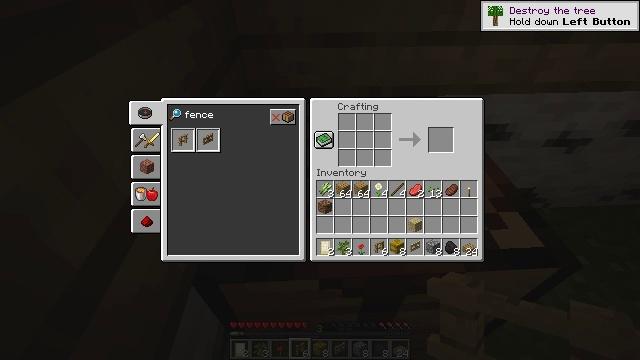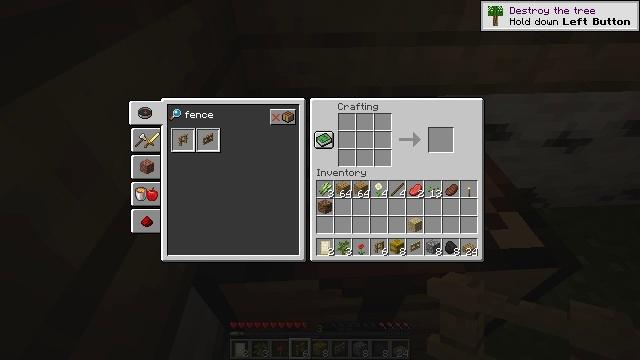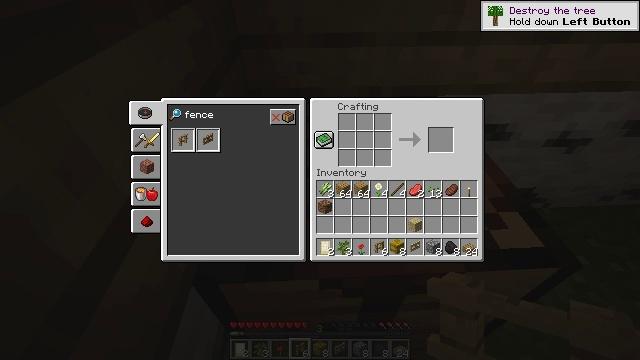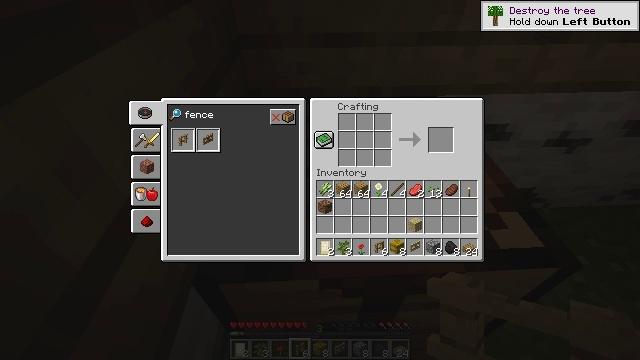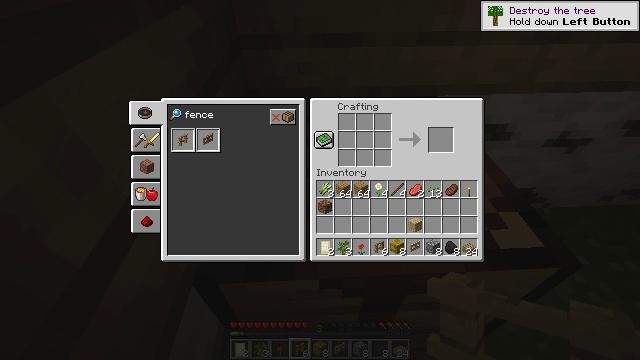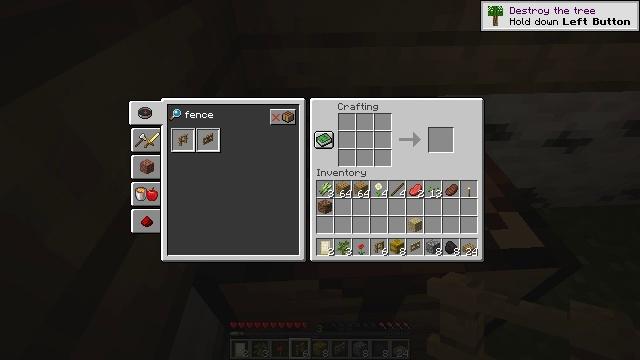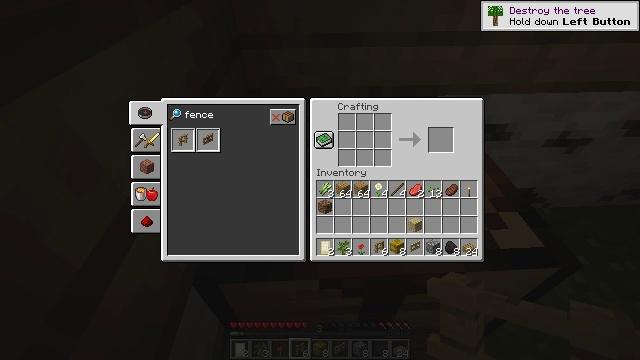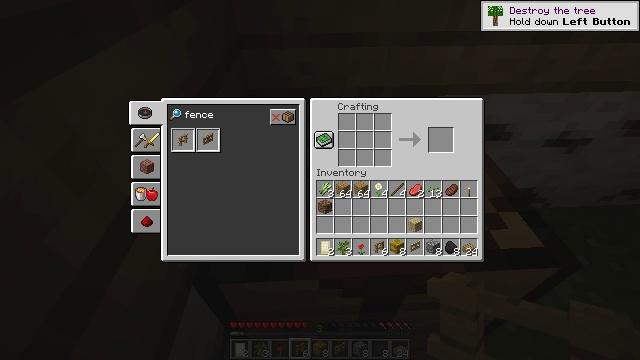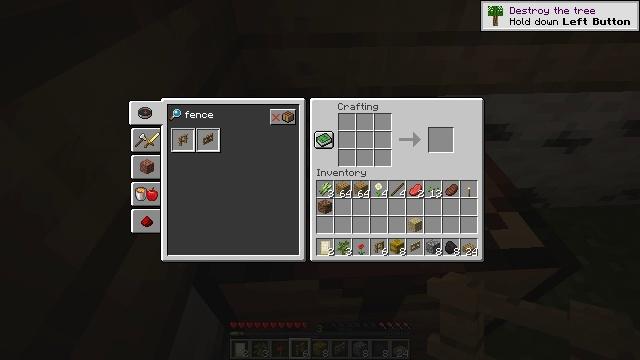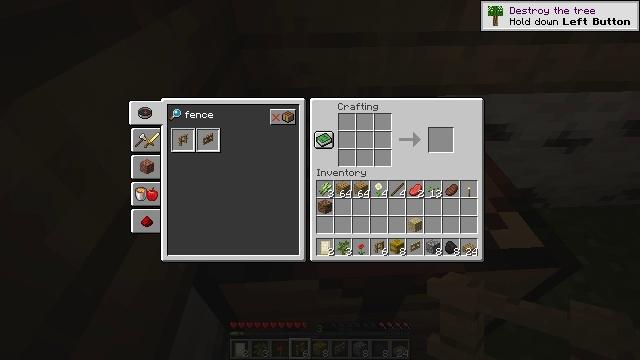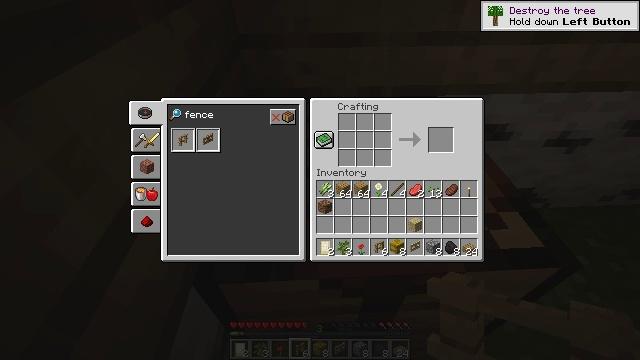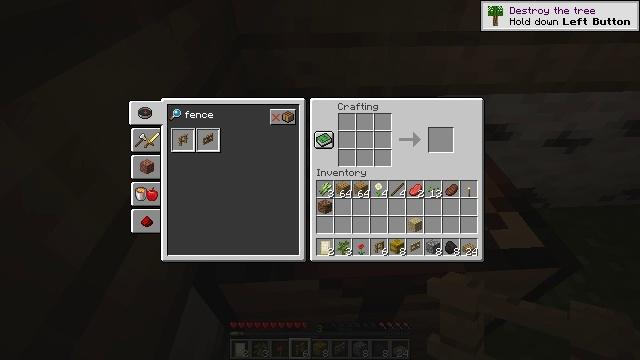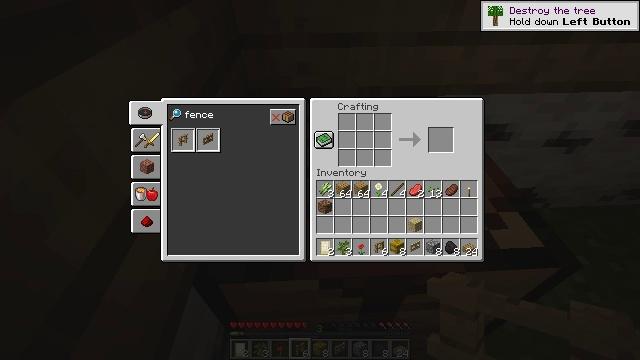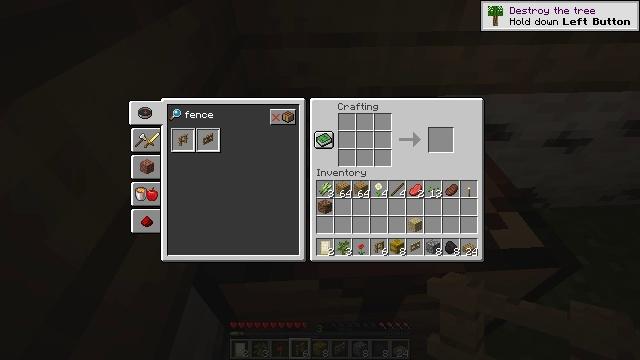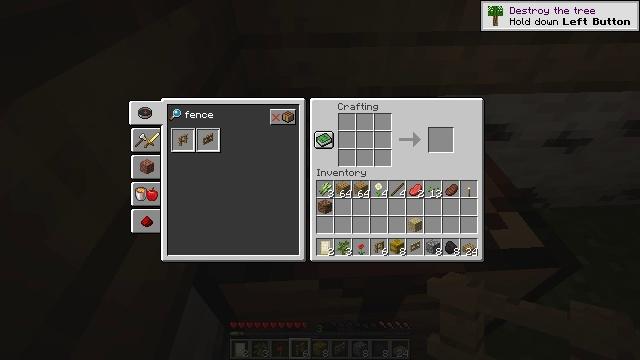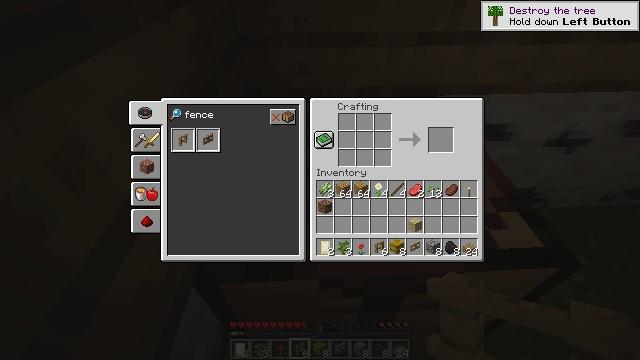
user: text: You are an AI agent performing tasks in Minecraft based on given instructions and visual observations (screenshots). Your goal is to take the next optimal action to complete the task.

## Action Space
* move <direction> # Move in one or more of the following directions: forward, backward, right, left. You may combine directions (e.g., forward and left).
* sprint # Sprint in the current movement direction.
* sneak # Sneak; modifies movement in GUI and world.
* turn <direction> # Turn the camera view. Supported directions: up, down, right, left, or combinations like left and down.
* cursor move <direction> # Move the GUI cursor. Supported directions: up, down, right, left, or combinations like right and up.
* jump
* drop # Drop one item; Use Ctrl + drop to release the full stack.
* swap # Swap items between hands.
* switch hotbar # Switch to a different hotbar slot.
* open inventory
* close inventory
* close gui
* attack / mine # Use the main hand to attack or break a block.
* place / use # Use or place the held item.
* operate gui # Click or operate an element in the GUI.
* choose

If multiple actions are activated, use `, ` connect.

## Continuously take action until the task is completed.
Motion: motion action
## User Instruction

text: Create an oak fence gate with materials at the crafting table.
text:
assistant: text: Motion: cursor move right
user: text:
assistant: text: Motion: no_op
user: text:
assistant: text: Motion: no_op
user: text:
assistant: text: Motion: no_op
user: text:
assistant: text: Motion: no_op
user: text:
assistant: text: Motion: no_op
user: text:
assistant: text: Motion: no_op
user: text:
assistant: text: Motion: no_op
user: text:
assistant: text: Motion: no_op
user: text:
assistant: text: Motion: no_op
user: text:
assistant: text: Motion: no_op
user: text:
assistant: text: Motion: no_op
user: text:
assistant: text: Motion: no_op
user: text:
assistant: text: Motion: no_op
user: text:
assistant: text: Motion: no_op
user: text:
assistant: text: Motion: no_op
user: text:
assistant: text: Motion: no_op
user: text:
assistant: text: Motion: no_op
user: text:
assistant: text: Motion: no_op
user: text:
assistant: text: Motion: no_op
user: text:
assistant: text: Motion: no_op
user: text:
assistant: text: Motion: no_op
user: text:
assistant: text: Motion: no_op
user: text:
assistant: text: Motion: no_op
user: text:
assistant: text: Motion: no_op
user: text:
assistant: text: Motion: no_op
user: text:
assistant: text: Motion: no_op
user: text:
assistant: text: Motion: no_op
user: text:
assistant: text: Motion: no_op
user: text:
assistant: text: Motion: no_op